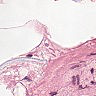
Metastatic tissue present: no